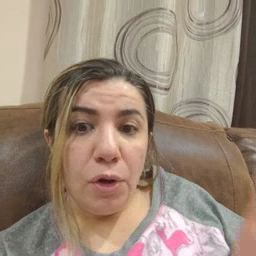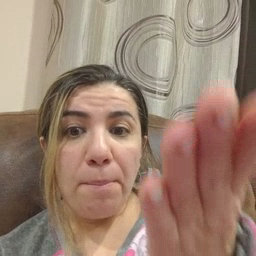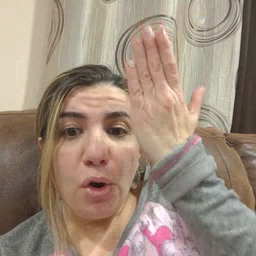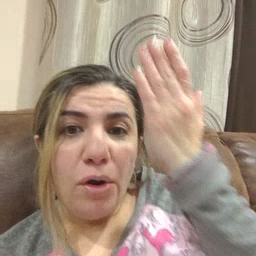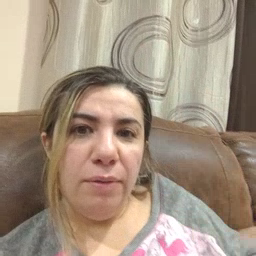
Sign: morning